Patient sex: F
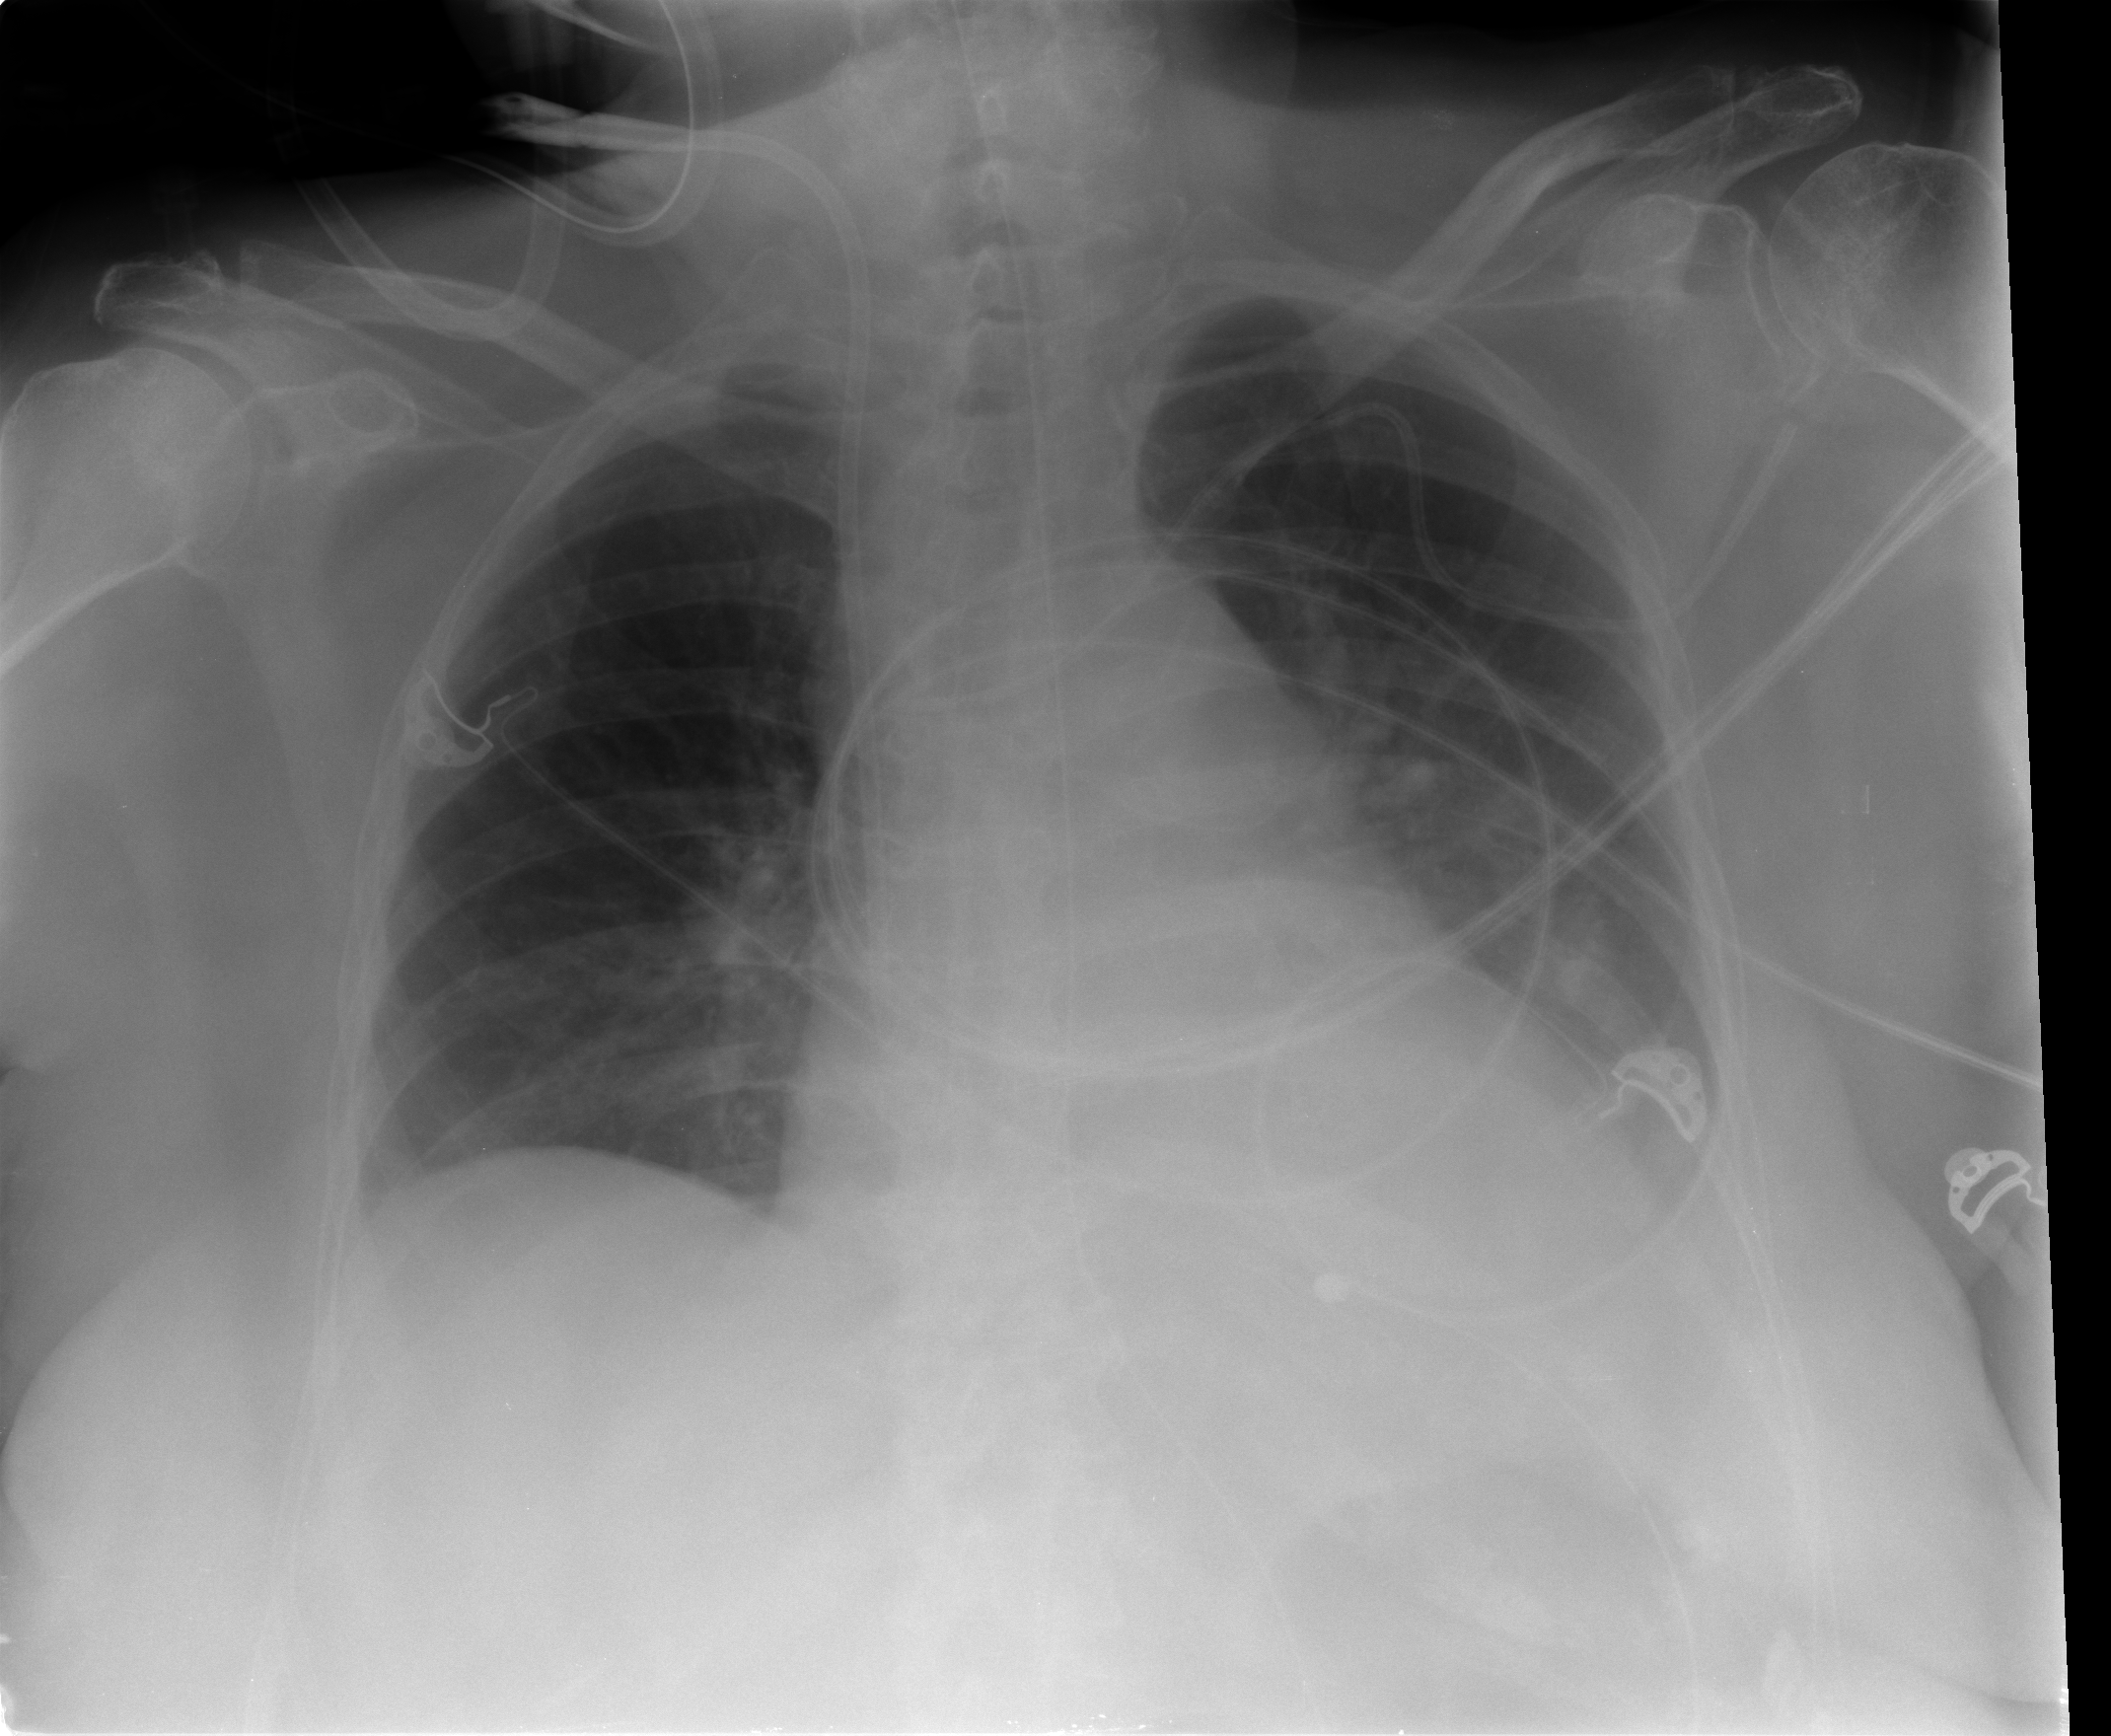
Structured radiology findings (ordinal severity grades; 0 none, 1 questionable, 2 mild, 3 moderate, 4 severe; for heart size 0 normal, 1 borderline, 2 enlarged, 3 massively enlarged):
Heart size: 2
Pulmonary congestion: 1
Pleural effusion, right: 0
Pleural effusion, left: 1
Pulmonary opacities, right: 0
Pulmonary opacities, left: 0
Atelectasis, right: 1
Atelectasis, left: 2